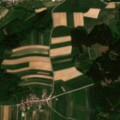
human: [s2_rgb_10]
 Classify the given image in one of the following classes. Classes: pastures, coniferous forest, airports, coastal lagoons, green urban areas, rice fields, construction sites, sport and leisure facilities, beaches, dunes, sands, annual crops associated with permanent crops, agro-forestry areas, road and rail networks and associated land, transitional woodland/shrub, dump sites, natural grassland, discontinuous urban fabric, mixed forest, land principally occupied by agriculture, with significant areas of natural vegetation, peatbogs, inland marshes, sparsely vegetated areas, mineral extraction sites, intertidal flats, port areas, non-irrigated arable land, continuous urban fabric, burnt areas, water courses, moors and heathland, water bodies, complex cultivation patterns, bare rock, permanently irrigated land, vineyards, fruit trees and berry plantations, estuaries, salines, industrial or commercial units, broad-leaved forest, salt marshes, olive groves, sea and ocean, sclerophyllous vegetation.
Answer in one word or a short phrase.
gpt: non-irrigated arable land, complex cultivation patterns, land principally occupied by agriculture, with significant areas of natural vegetation, coniferous forest, mixed forest